Question:
My question is the following I have table in which I am making a request form with a table inside. When I add First Name and Surname everything is okey but when I add the second row and try to expand the Email text field it pushes the Surname as shown in the image above. Can you help me fix it how do I expand the Email all the way without pushing the Surname.
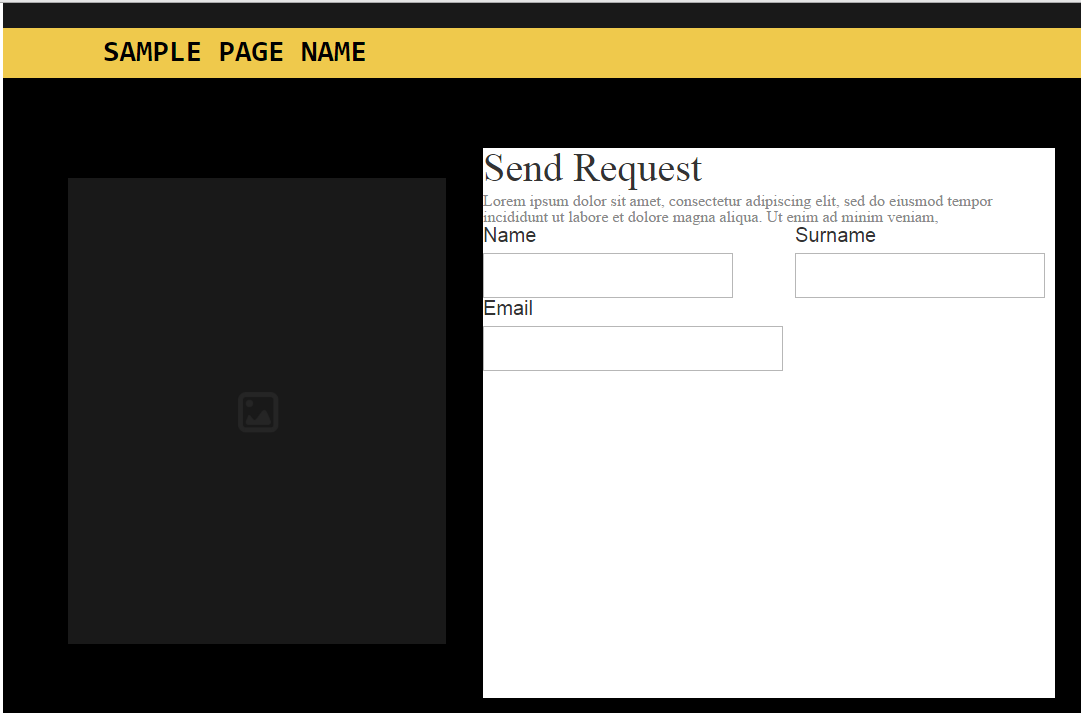
Answer: You need to declare the second row as spanning two columns... so add colspan="2" in your email td.
'''
<td colspan="2">
'''